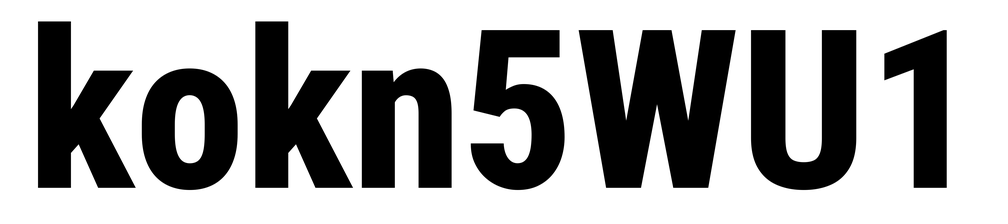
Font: Roboto_Condensed_ExtraBold